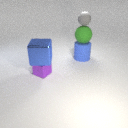
large blue rubber cylinder below small gray rubber sphere